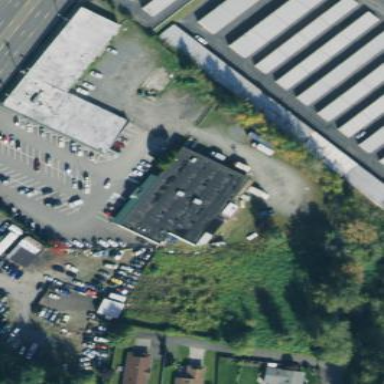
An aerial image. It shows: Retail building.